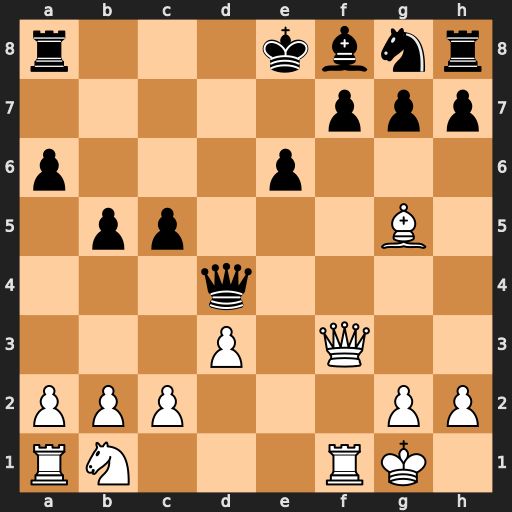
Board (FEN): r3kbnr/5ppp/p3p3/1pp3B1/3q4/3P1Q2/PPP3PP/RN3RK1
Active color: w
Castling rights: kq
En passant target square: -
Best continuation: Be3 Qxe3+ Qxe3